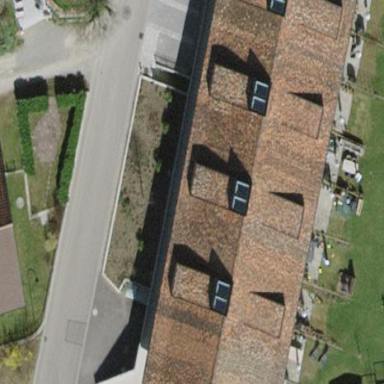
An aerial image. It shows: Building with tiled roof.